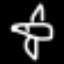
Label: airplane